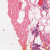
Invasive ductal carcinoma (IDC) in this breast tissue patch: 0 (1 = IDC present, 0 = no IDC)